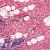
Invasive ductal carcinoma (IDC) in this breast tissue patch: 1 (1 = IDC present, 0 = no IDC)